Aerial crown-view tile of a tropical tree (Barro Colorado Island, Panama), acquired 20250414:
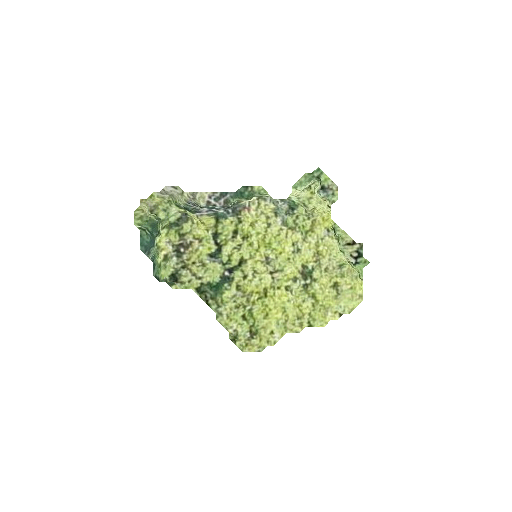
Species: Aiouea montana
GBIF accepted scientific name: Aiouea montana
Crown area: 39.664 m²